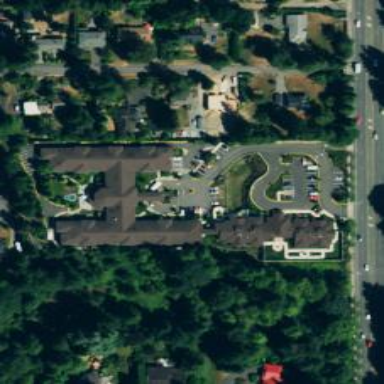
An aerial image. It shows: Nursing home building.